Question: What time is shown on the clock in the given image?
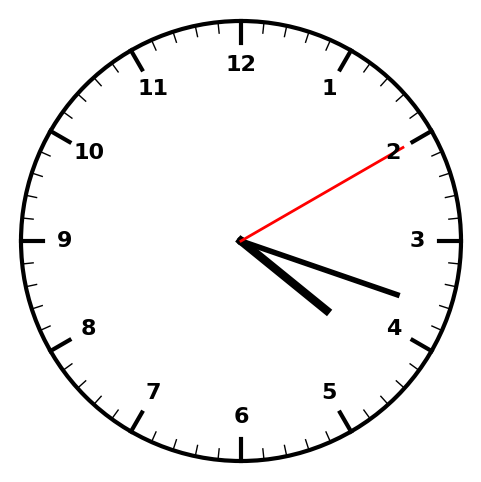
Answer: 04:18:10